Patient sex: M
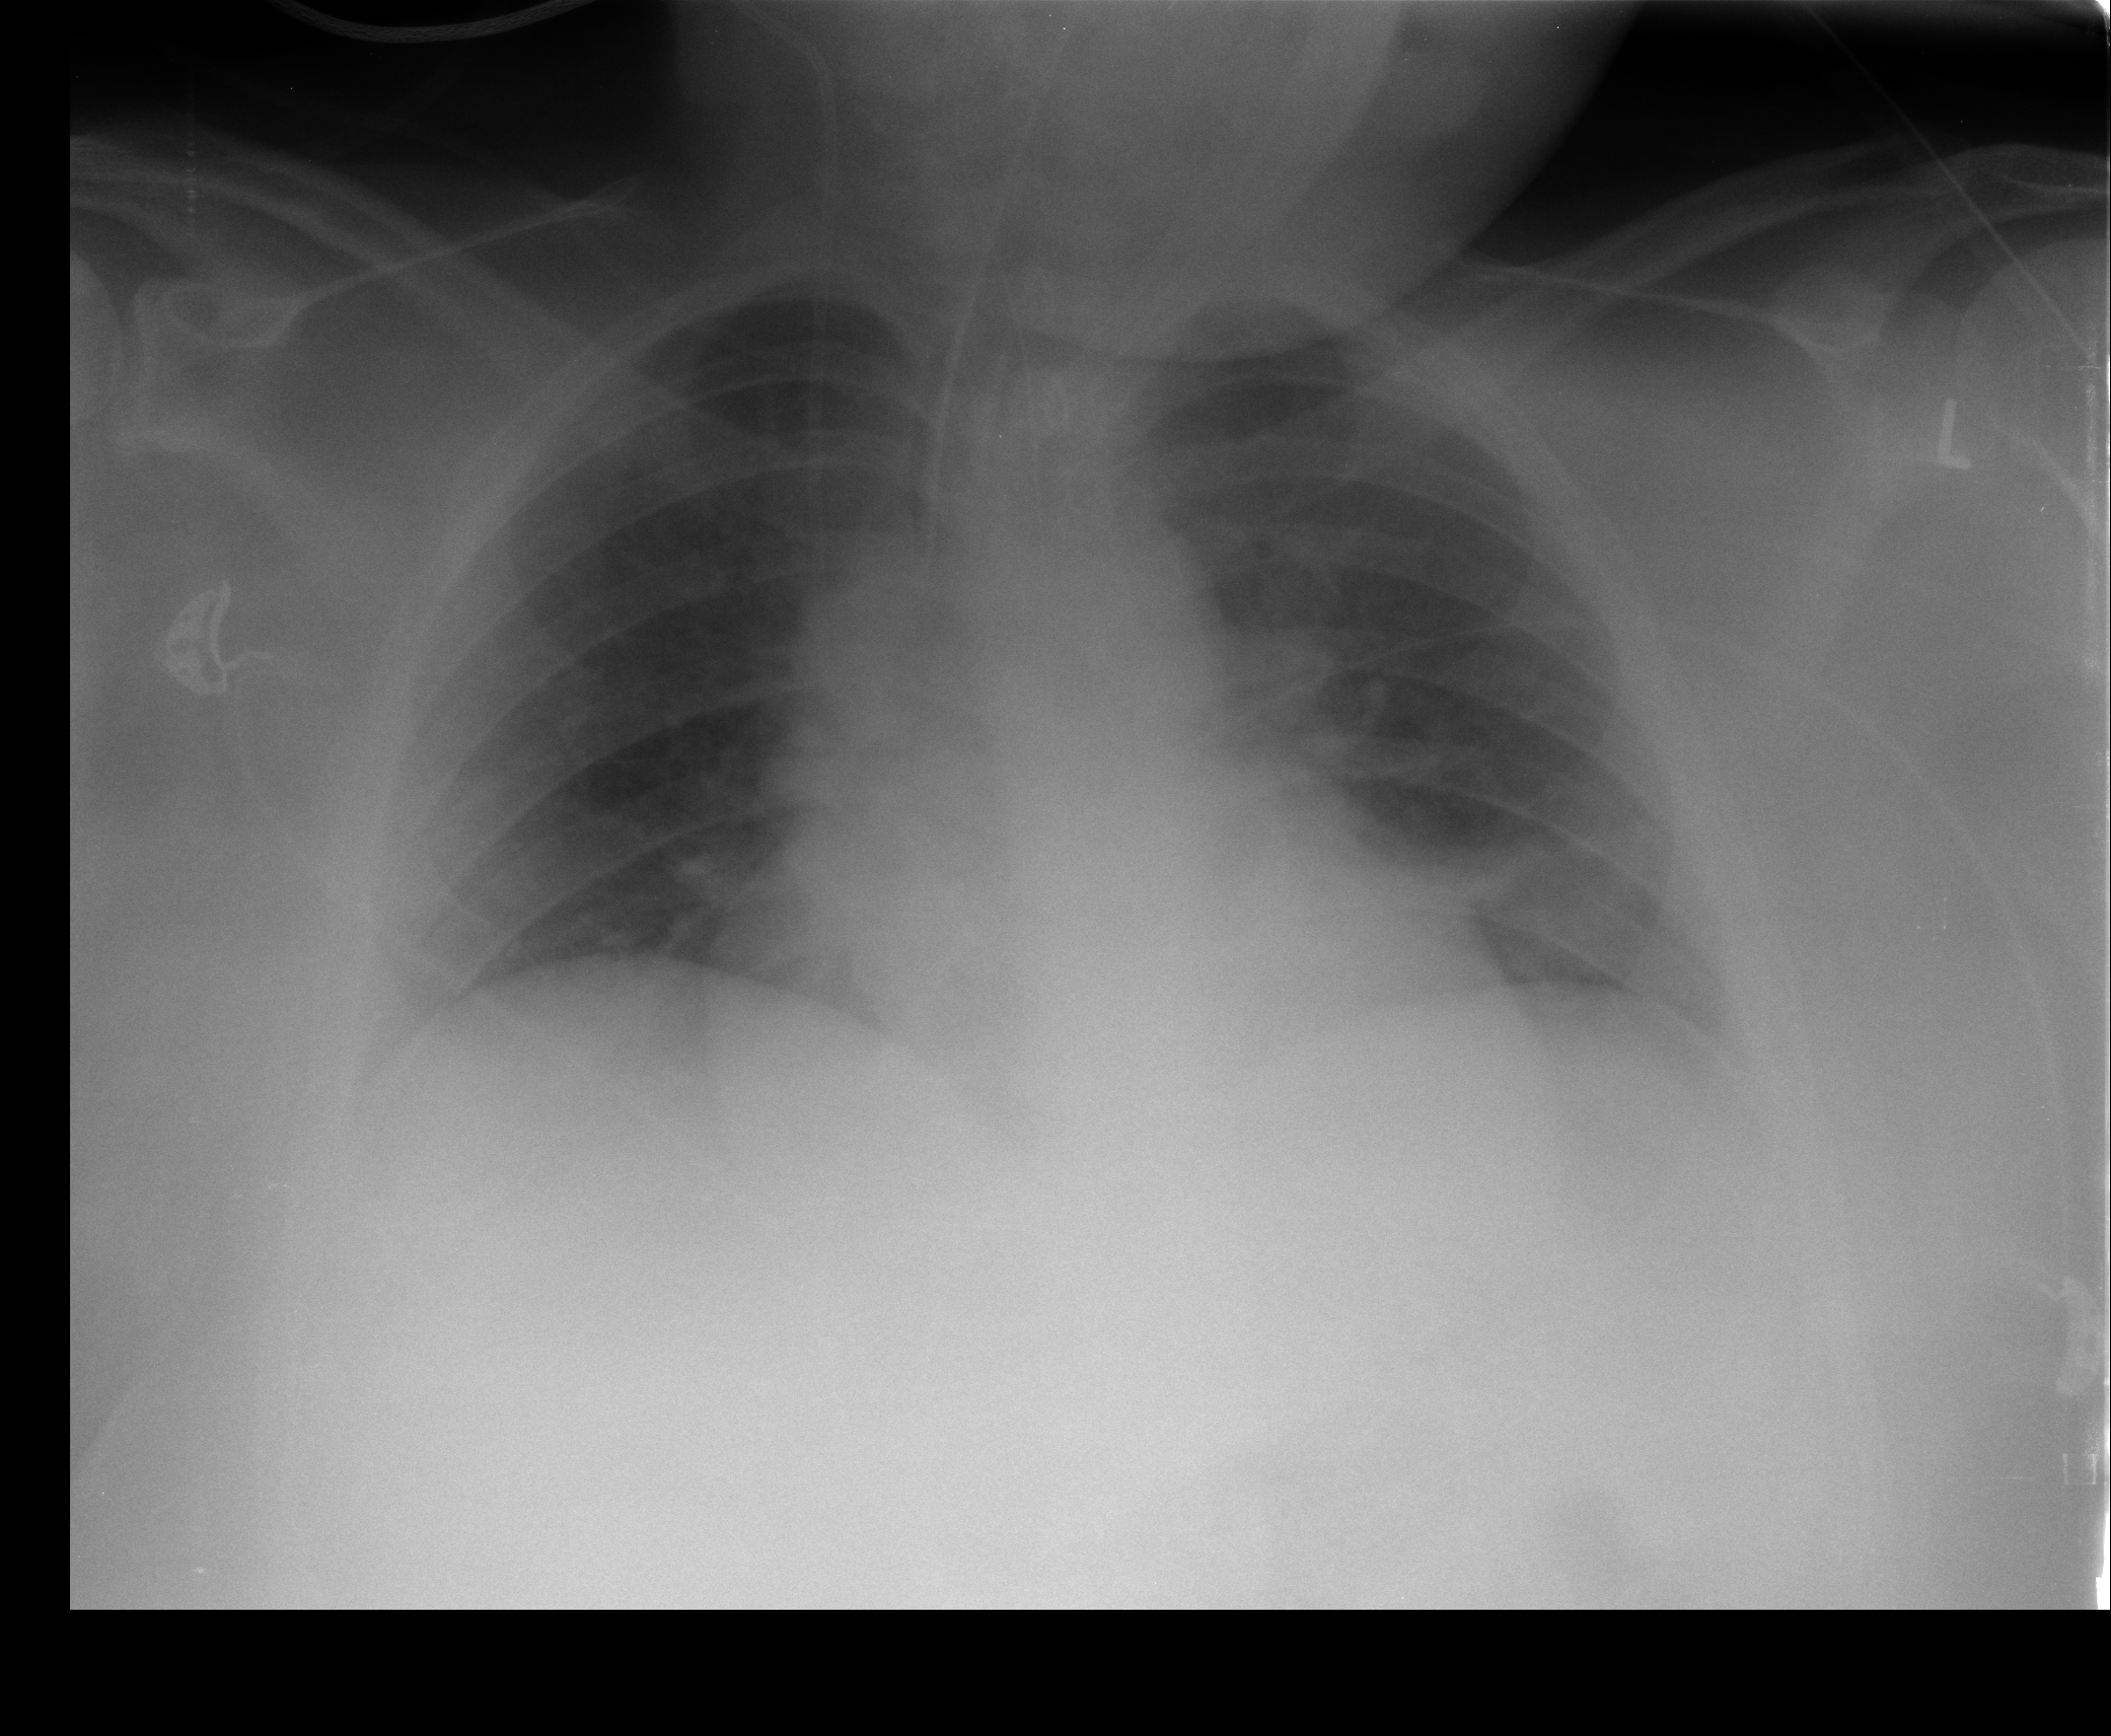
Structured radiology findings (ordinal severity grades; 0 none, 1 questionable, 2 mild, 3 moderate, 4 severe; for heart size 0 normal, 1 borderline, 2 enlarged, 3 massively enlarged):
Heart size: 2
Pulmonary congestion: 2
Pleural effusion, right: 0
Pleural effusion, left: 1
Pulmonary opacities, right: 0
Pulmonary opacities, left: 0
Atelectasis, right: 2
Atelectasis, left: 2